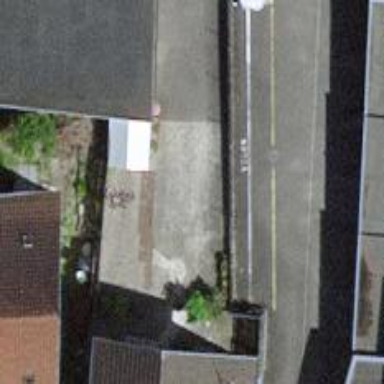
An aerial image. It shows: Bicycle parking area.